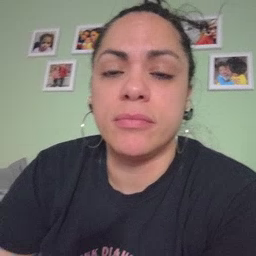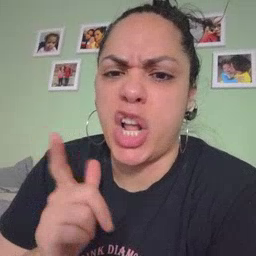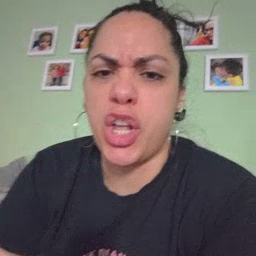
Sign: later